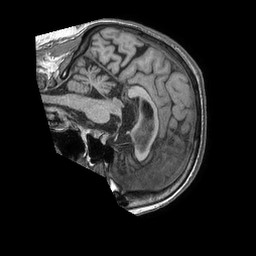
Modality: T1w
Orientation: sagittal
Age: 72
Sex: female
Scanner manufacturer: philips
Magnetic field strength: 1.5 T
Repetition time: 0.007666 s
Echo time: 0.003506 s